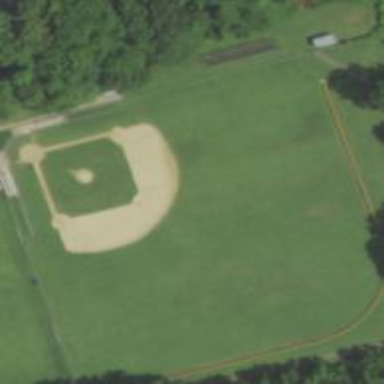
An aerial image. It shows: Baseball pitch for leisure and sports activities.